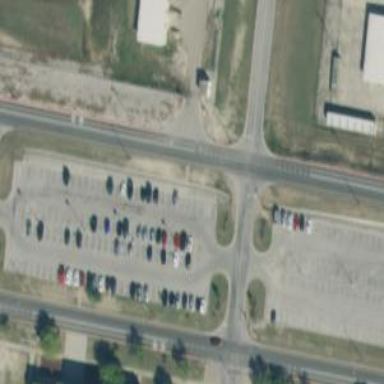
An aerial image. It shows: Parking area with surface.